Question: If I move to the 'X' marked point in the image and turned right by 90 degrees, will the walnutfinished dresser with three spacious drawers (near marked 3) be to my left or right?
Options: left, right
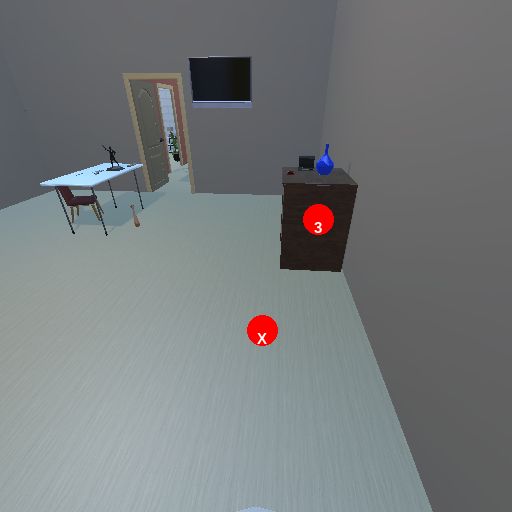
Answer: left